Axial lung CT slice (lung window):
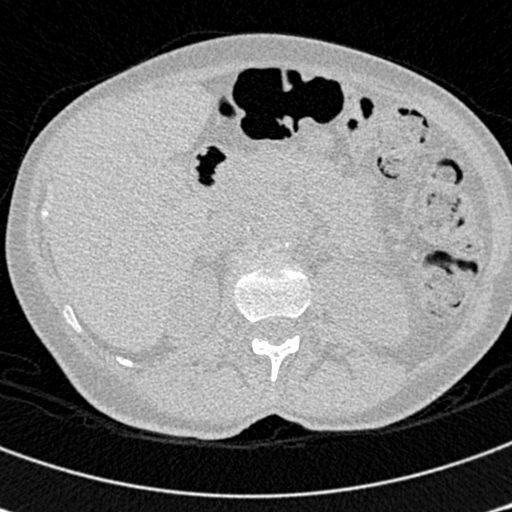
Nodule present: no